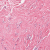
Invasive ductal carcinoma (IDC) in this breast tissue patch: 0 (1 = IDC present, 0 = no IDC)